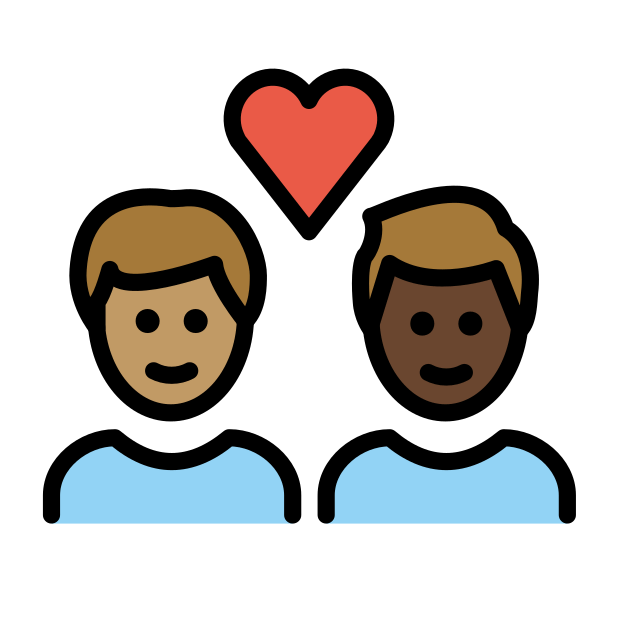
couple with heart: man, man, medium skin tone, dark skin tone